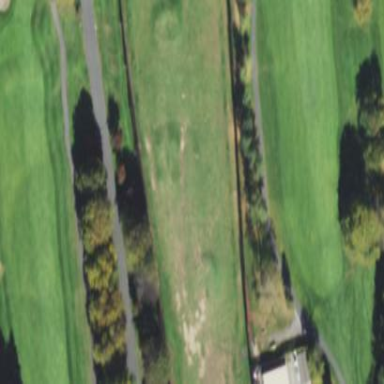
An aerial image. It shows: Driving range for golf on grass.